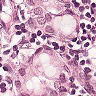
Metastatic tissue present: yes